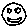
Label: smiley face